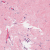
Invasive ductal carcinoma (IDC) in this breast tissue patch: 0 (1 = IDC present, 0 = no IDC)